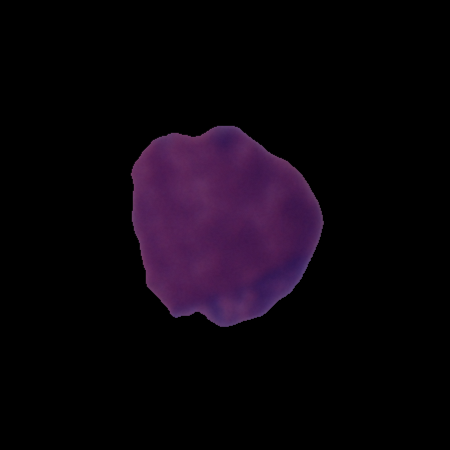
Label: healthy